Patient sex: F
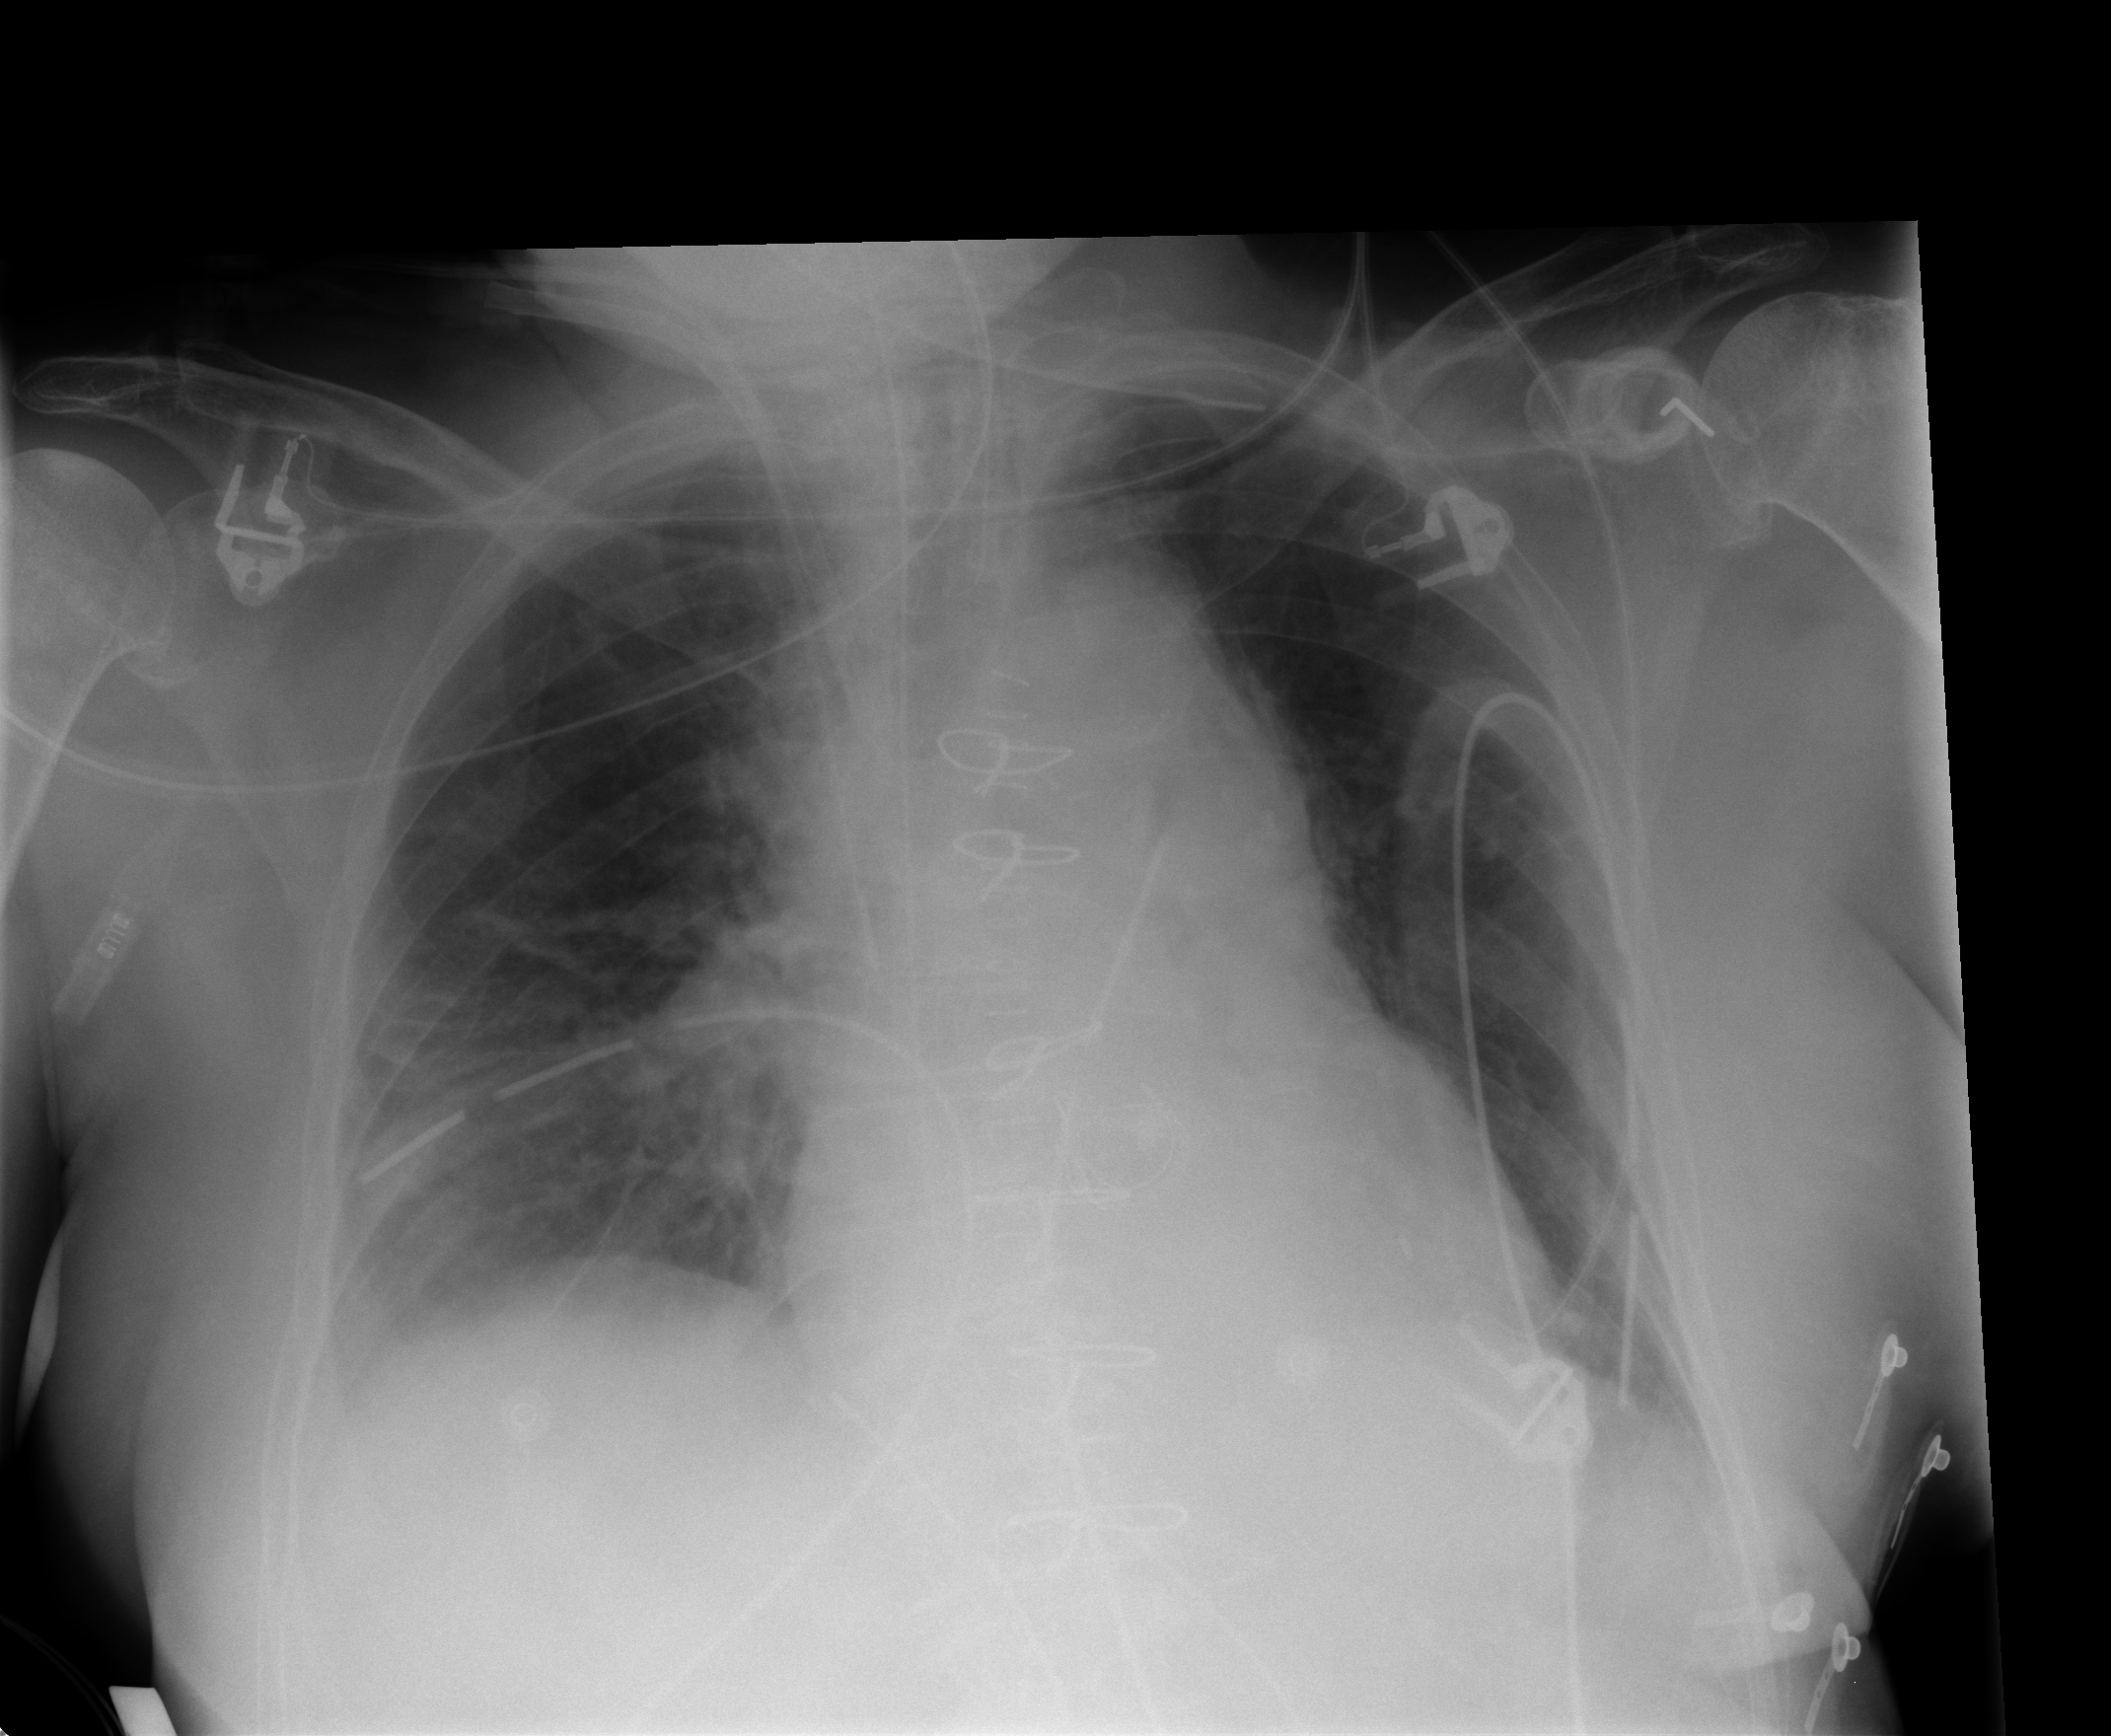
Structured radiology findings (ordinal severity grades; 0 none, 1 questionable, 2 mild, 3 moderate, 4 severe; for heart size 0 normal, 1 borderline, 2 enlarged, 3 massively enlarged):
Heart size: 2
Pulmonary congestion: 2
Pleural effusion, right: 1
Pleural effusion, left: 0
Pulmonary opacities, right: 0
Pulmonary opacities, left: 0
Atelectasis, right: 2
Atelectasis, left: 1